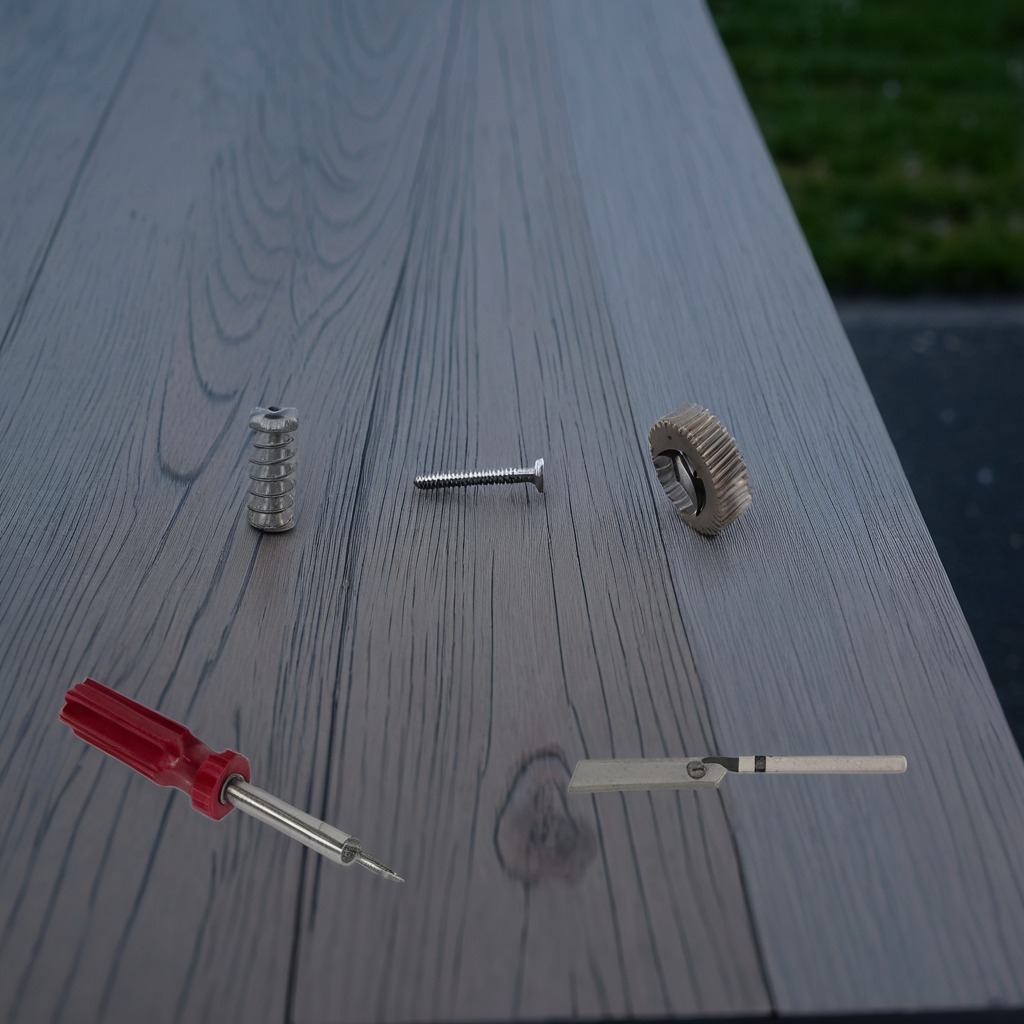
A steel gear with teeth, a metal machine screw, a coiled metal spring, a handheld metal saw, and a screwdriver are lying on the old table with faint burn marks in a small garage at twilight.